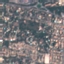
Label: Residential